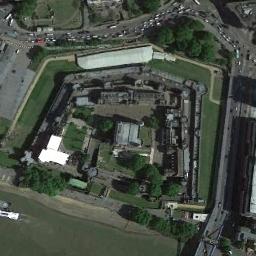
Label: palace